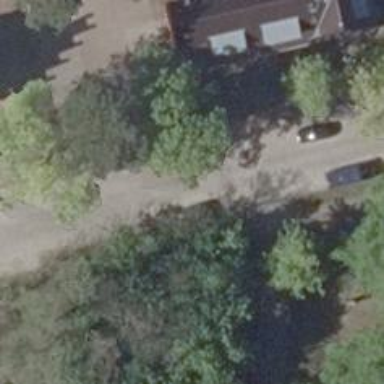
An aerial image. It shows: Parking aisle designated as service road.